Question: I created a dynamic web project, then added to the server already, (see screenshot) but I can't get it run.
The server is running, if I type in 'localhost:8080/' I do see the Apache homepage, but 'localhost:8080/testDynProj/' yields nothing.
What am I missing?
Thanks
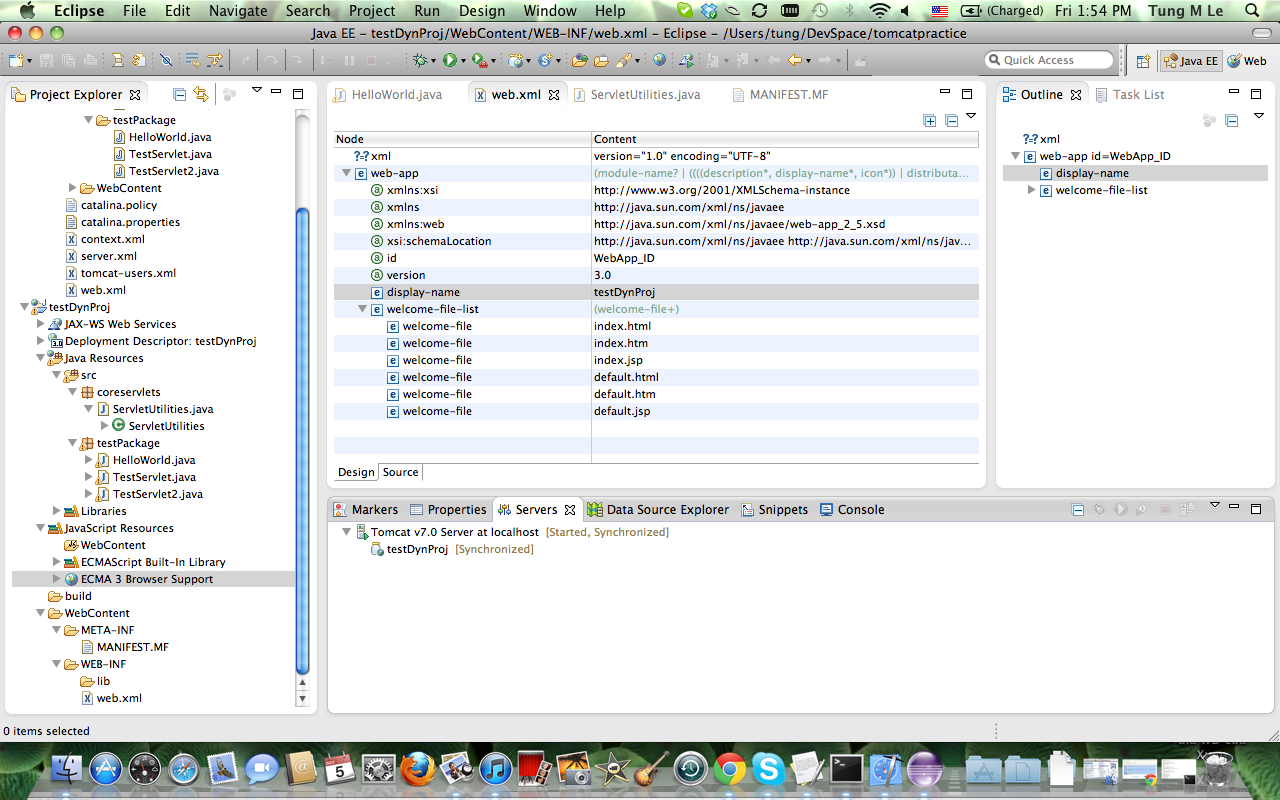
Answer: Try these
1. Right Click the Project and Give Run As -> Run on Server
2. Check the web.xml. Check the tag <welcome-file-list>
<welcome-file>
<!-- Your Start File -->
</welcome-file>
</welcome-file-list>
3. Expand the Project and Right Click the index page (any page which is the entry point for you app) and Run as-> Run on Server.